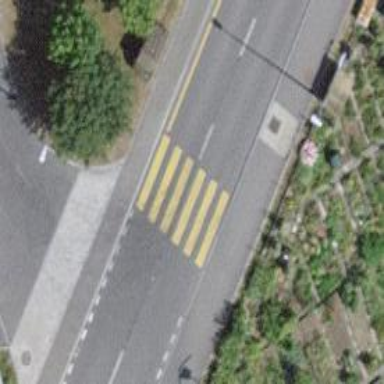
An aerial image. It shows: Kerb barrier.